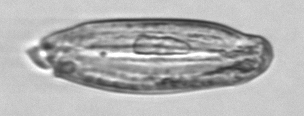
Label: Katodinium_or_Torodinium